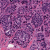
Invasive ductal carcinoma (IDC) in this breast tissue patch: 1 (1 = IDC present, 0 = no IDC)